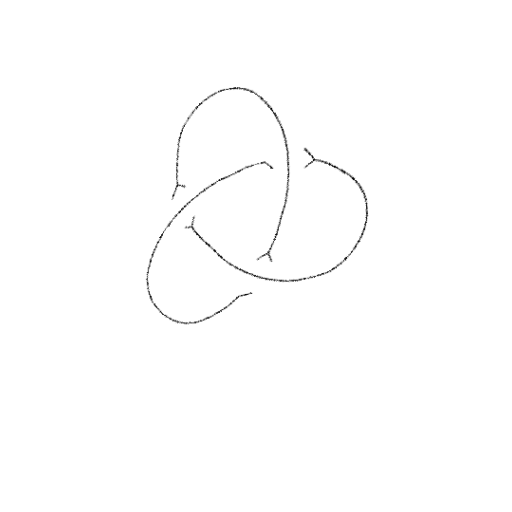
Crossing number: 3